Question: I am not able to fix this error or find out the cause of this error and error is shown in below screenshot.
Simply trying to create a demo of pageViewController and i am not able to add dataSource class, and that self.dataSource = self.
Thanks in advance.

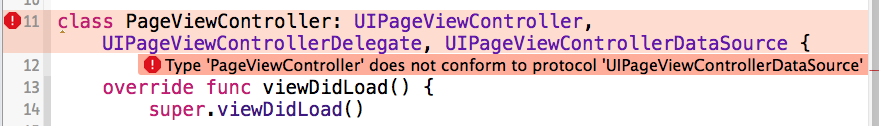
Answer: Simply adding the protocol definition for your custom class is not enough. You have to provide at least the two required functions of the 'UIPageViewControllerDataSource' protocol:
'''
func pageViewController(pageViewController: UIPageViewController, viewControllerBeforeViewController viewController: UIViewController) -> UIViewController?
func pageViewController(pageViewController: UIPageViewController, viewControllerAfterViewController viewController: UIViewController) -> UIViewController?
'''